Question: My query:
'''
update sc
set grade = 80
where grade = 90
'''
results in this error:
> Msg 229, Level 14, State 5, Line 1
The SELECT permission was denied on the object 'sc', database 'student', schema 'dbo'.
I have typed this, and it get worked
'''
grant UPDATE (grade) on sc to MyUserName
'''

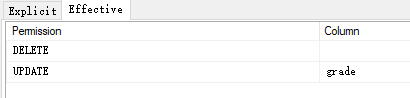
Answer: I figured it out.
My query:
'''
update sc
set grade = 80
where grade = 90
'''
I need permission to 'update' and 'select', so I need to modify to
'''
update sc
set grate = 80
'''
or
'''
grant UPDATE,SELECT (grade) on sc to MyUserName
'''